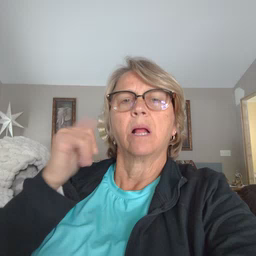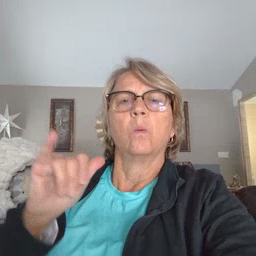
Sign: yellow